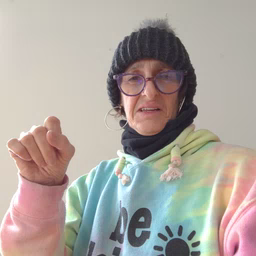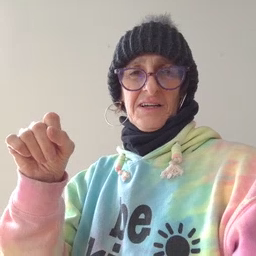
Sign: carrot